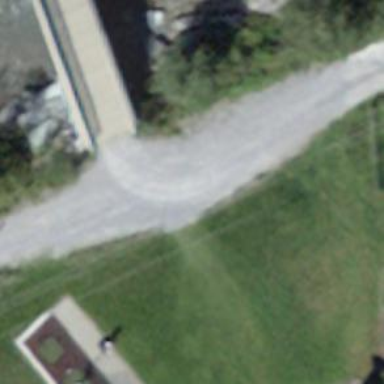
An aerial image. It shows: Service road that includes bridge.